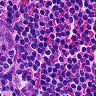
Metastatic tissue present: no